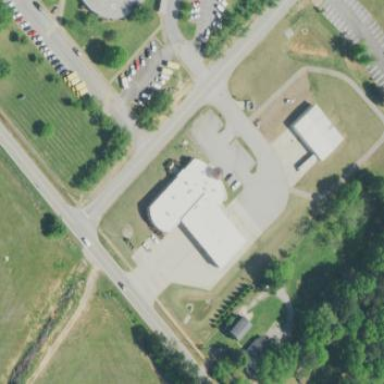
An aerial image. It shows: Fire station building.